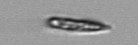
Label: Euglena